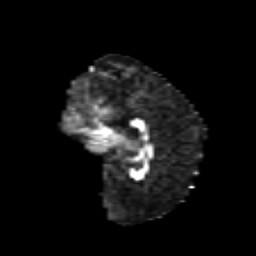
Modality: FA
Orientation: sagittal
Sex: female
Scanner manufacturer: siemens
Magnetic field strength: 3 T
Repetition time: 5 s
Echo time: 0.071 s